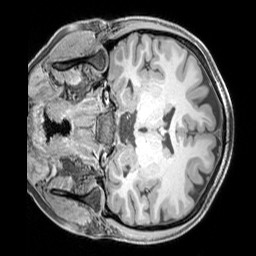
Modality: T1w
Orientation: coronal
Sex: female
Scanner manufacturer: siemens
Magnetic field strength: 3 T
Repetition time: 2.3 s
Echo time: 0.00226 s